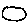
Label: circle